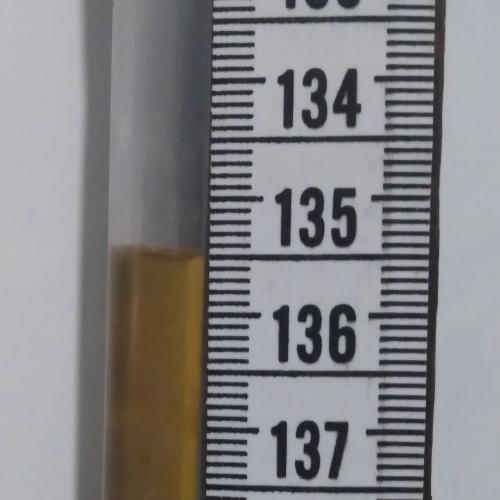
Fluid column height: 135.5 cm